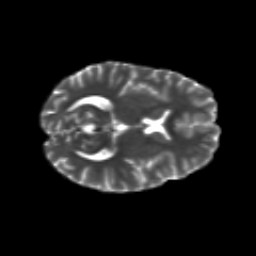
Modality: T2w
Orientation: axial
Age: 21
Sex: female
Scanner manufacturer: siemens
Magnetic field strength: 3 T
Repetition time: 8.8 s
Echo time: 0.085 s